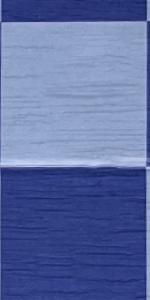
Label: Empty